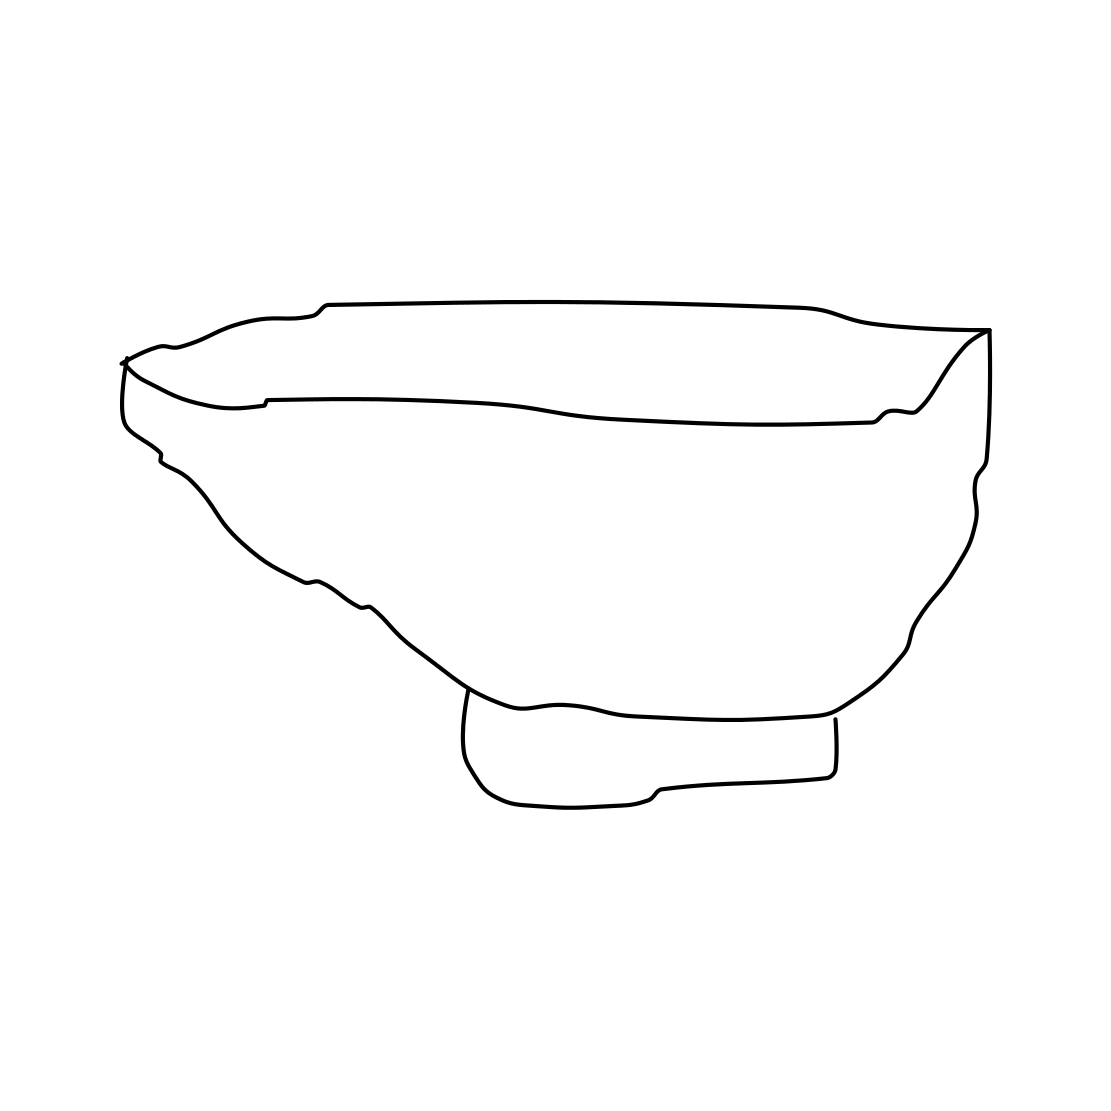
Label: bowl